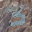
Label: 3